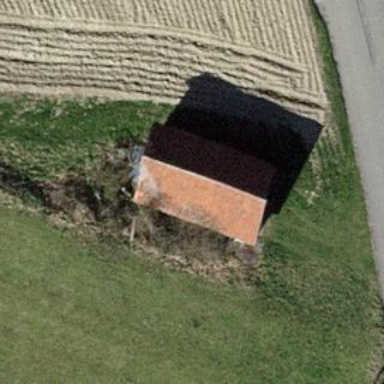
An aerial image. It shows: Shed building.